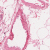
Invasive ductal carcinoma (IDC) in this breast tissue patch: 0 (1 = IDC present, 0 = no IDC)